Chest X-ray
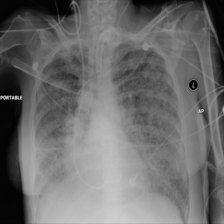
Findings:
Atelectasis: negative
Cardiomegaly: negative
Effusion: negative
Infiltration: negative
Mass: negative
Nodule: positive
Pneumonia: negative
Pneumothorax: negative
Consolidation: negative
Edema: negative
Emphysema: negative
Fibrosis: positive
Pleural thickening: negative
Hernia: negative